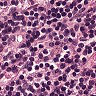
Metastatic tissue present: no